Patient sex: F
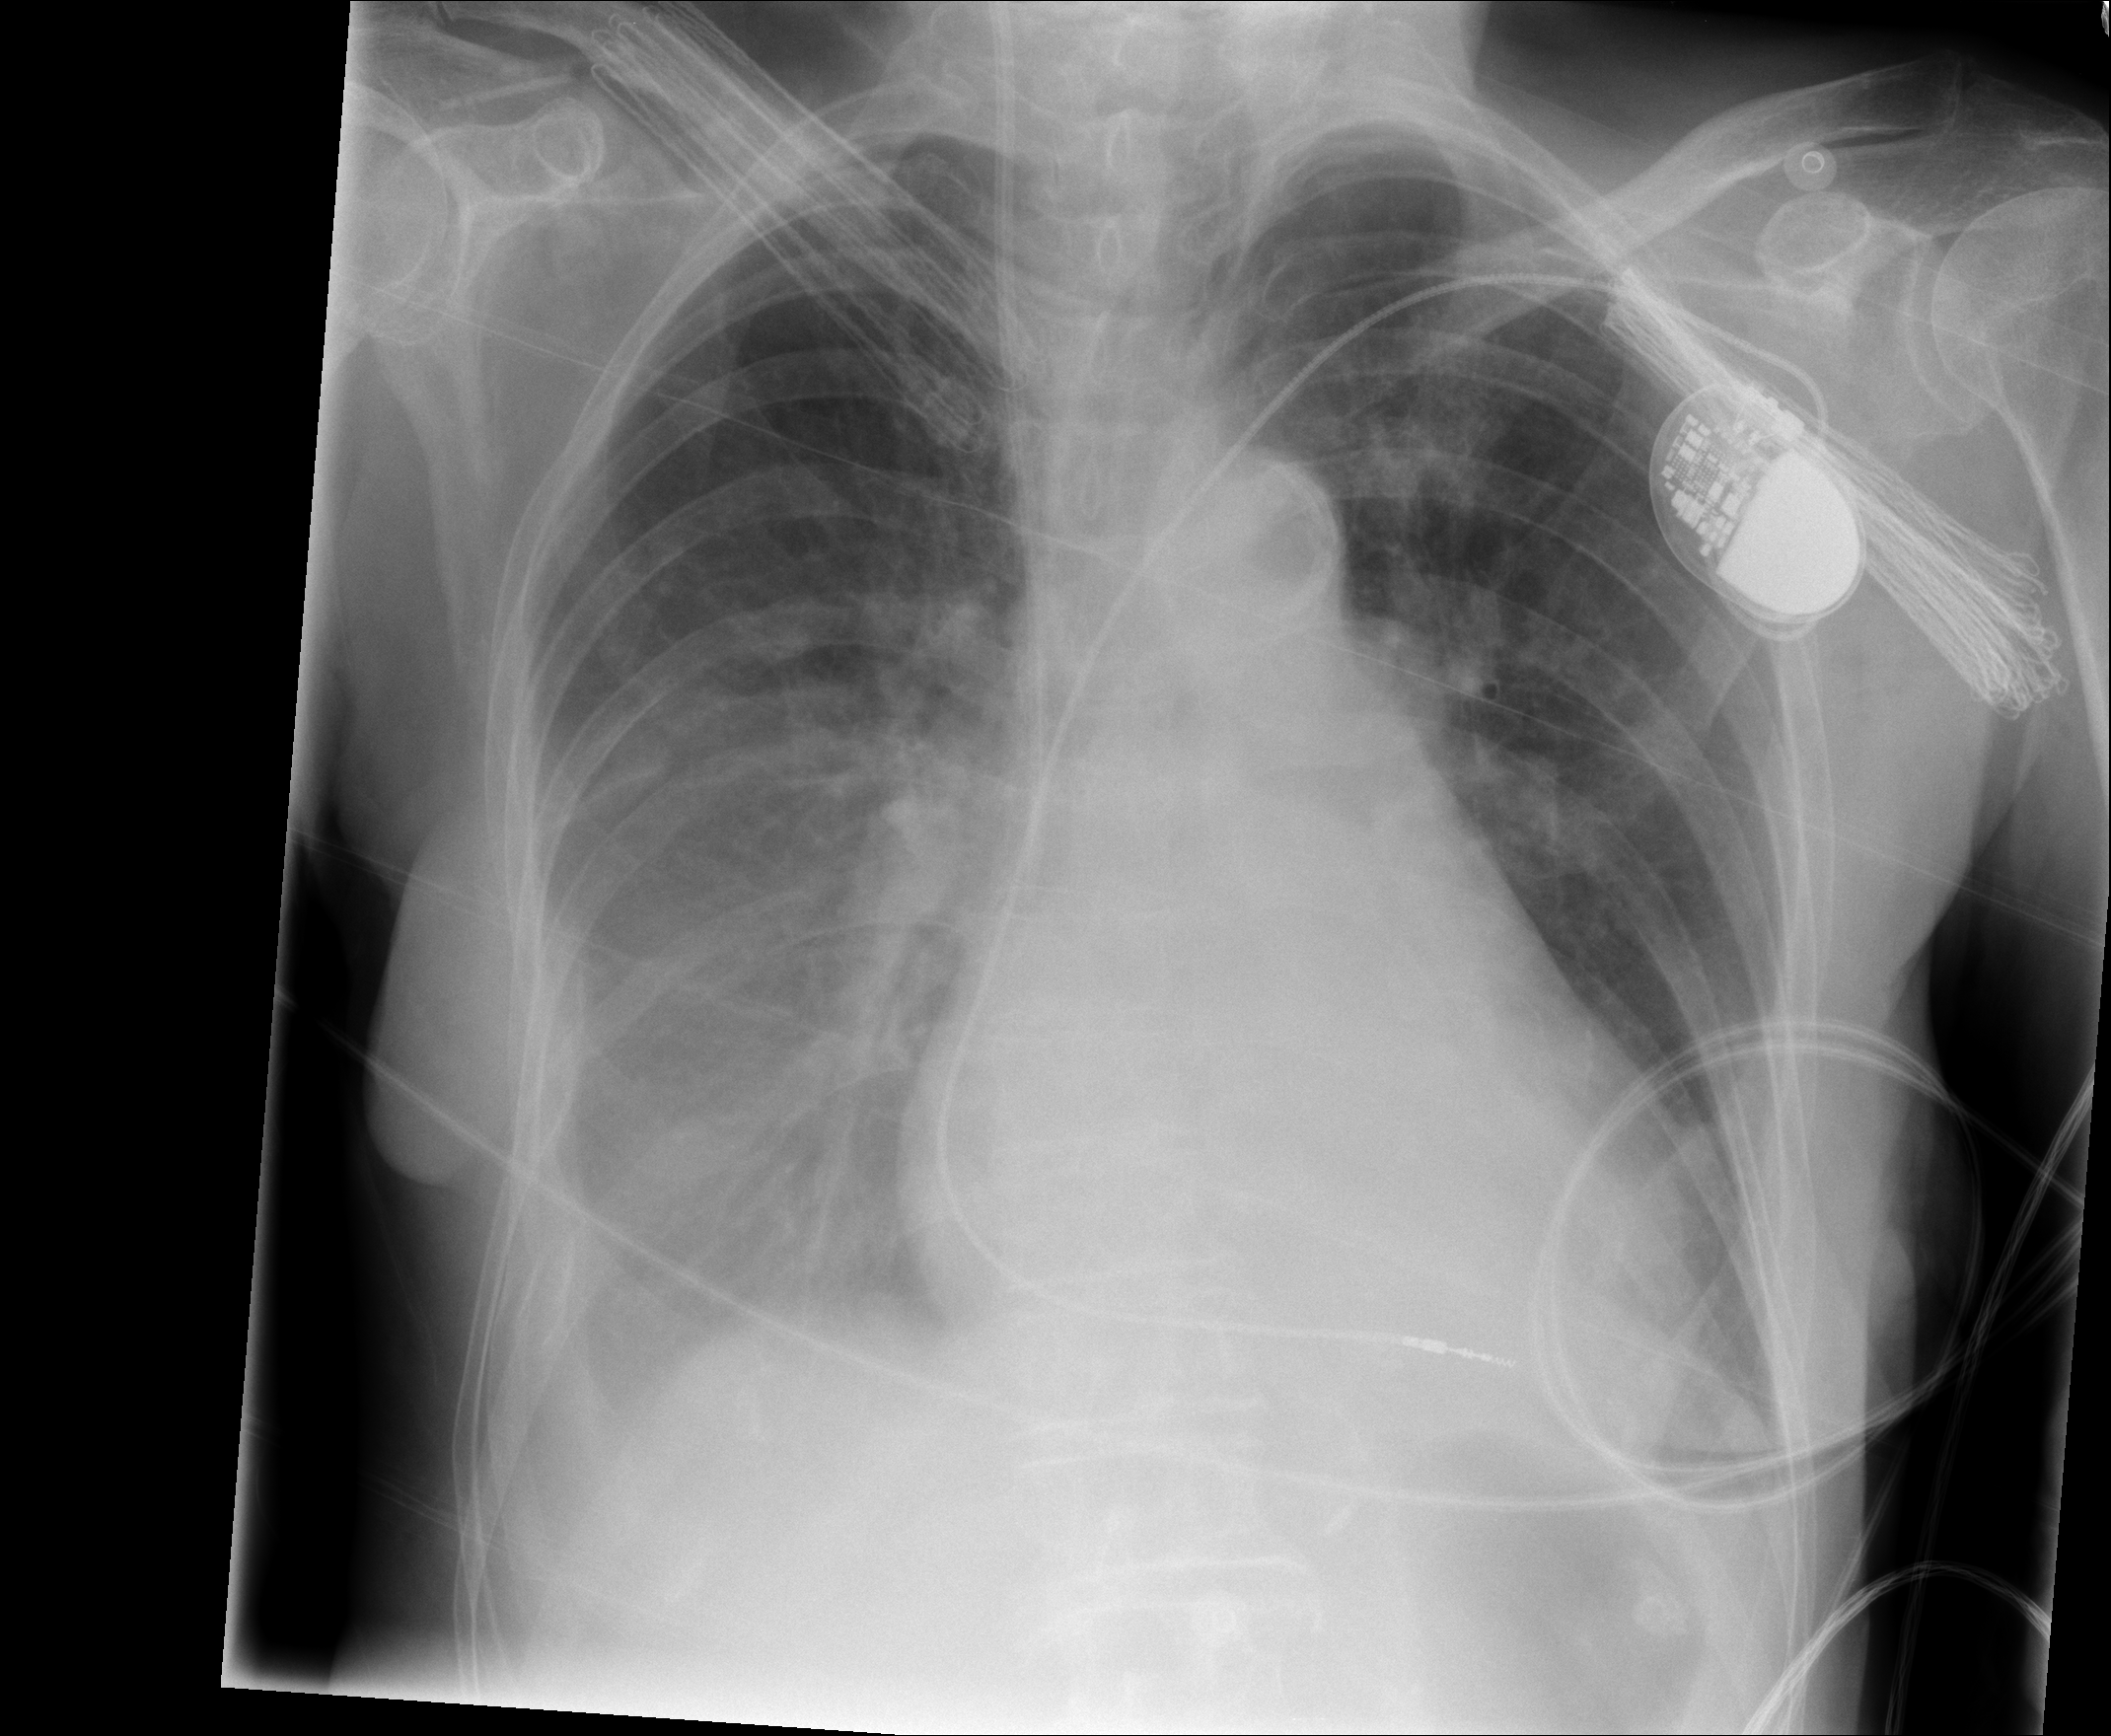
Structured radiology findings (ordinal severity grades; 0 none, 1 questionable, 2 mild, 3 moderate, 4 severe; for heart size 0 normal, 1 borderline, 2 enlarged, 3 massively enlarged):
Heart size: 2
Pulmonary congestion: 0
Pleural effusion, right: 2
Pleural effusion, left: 0
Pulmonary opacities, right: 0
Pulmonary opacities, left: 0
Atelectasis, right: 2
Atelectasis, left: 0